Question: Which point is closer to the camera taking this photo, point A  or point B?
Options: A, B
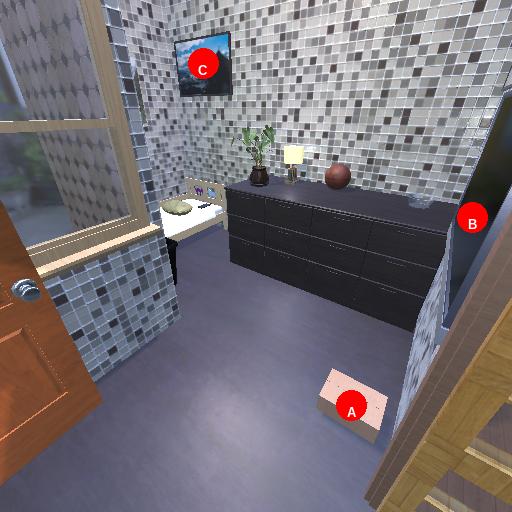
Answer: A